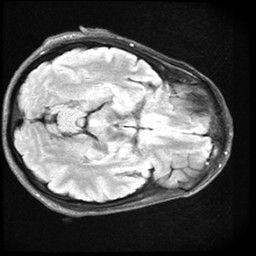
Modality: FLAIR
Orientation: axial
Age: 38
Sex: male
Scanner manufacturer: ge
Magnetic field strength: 3 T
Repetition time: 11 s
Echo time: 0.1497 s